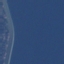
Land use / land cover class: SeaLake